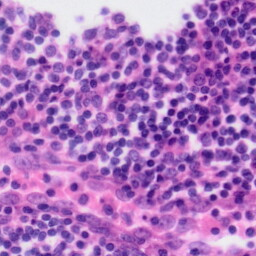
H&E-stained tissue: Tonsil